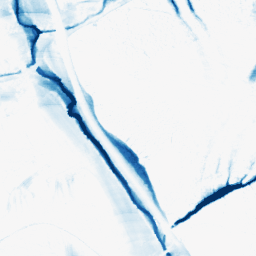
Category: morphological
Decomposition family: morphological_ellipse
Decomposition parameters: operation: closing
width: 10
height: 50
Upsampling method: cubic_catmull_rom
Upsampling parameters: scale: 2
Upsampling scale: 2